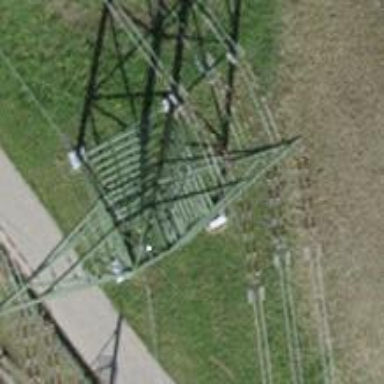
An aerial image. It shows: Towering power structure.